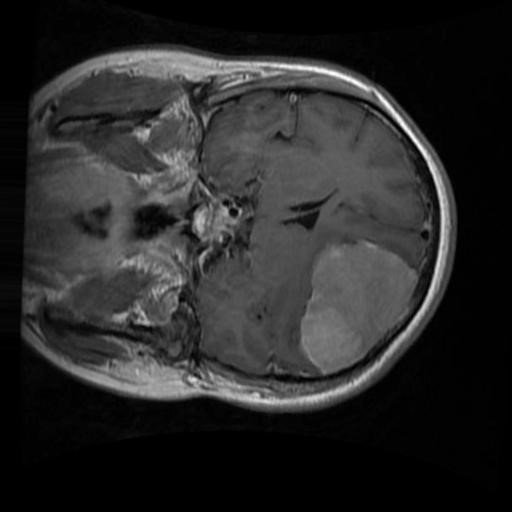
Label: brain_menin